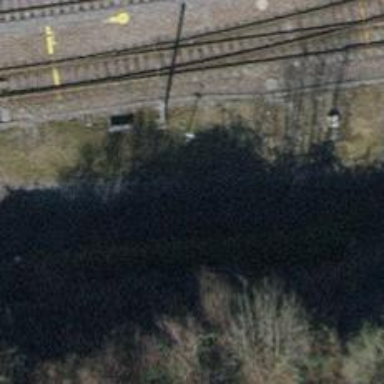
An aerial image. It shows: Abandoned railway yard with electrified contact line.Only one track is present in the yard.